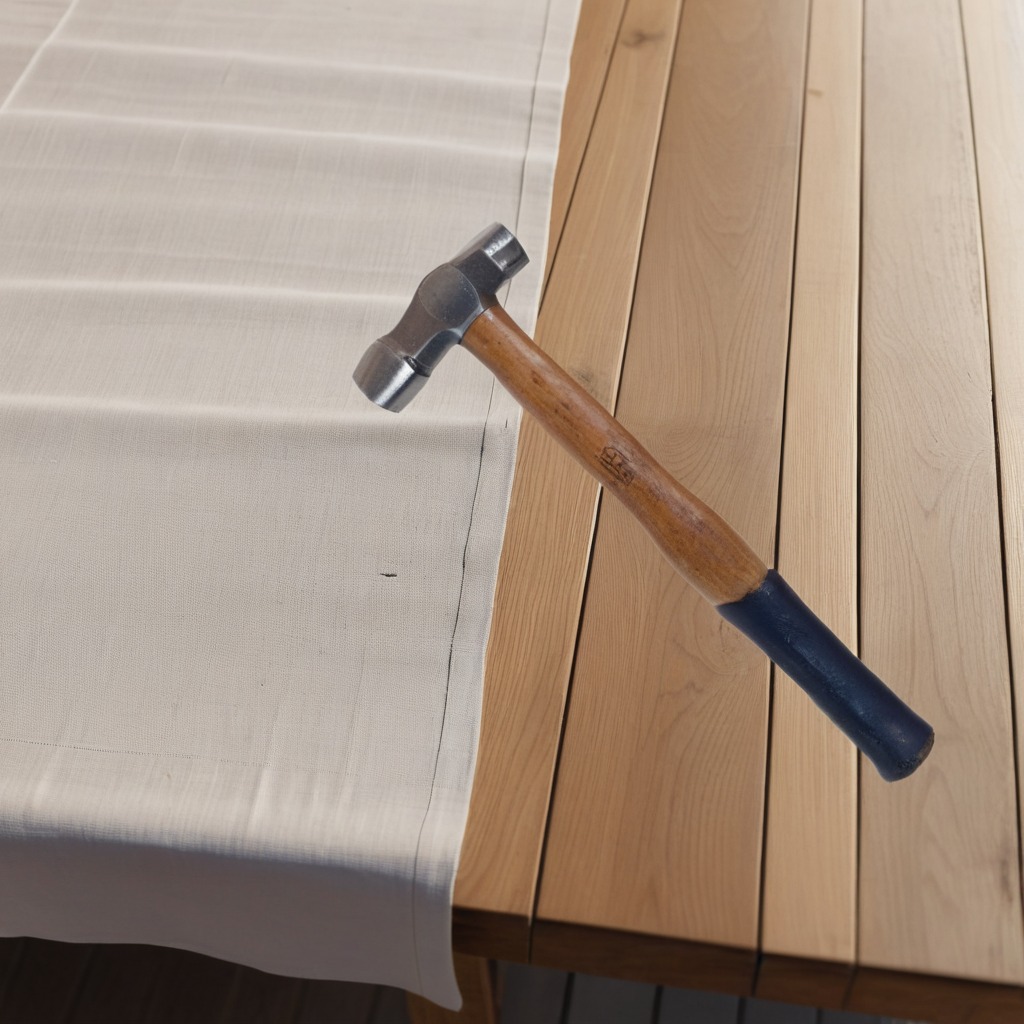
A hammer is lying on a wooden table in an outdoor workshop during daytime bright natural light soft shadows worn but beneath the cloth.